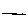
Label: line